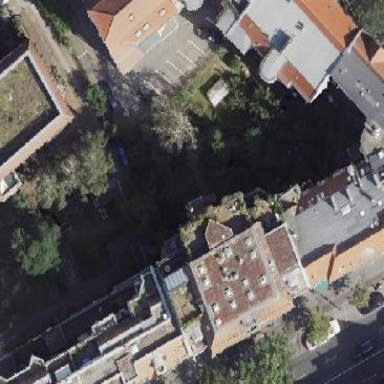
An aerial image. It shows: Building with apartments featuring unique double saltbox roof shape.